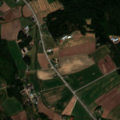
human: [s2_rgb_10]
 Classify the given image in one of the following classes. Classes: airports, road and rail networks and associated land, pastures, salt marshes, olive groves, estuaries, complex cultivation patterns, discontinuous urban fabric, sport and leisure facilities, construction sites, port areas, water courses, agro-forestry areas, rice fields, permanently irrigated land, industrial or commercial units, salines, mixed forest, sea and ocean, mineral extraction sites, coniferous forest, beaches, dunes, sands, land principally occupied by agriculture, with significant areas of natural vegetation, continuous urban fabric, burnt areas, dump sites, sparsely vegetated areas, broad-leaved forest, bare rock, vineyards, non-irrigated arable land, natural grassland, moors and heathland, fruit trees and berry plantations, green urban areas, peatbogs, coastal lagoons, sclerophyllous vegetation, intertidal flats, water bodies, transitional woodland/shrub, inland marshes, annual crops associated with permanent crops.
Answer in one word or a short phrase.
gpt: discontinuous urban fabric, non-irrigated arable land, land principally occupied by agriculture, with significant areas of natural vegetation, coniferous forest